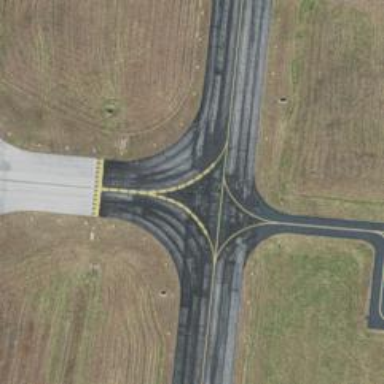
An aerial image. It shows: Image of taxiway at airport.